Field crop: maize
Growth stage: 2
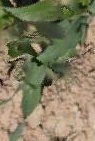
Species: maize